Question: My code uses a Modbus CRC16 protocol, which generates a 'List<Integer>' with the hexadecimal values that must be written on the USB port.

I'm trying to convert this ArrayList containing Integer objects to a byte[] array so I can write it via USB.
I tried to implement using 'IntBuffer' but got no success.
'''
public static void SendKey(List<Integer> lst, int deviceaddr, int Key)
{
lst.add(deviceaddr & 0xff);
lst.add(6);
lst.add(0);
lst.add(99);
lst.add((Key >> 8) & 0xff);
lst.add(Key & 0xff);
Add_CRC16(lst);
int[] data = toIntArray(lst);
ByteBuffer byteBuffer = ByteBuffer.allocate(data.length * 4);
IntBuffer intBuffer = byteBuffer.asIntBuffer();
byteBuffer.order(ByteOrder.BIG_ENDIAN);
intBuffer.put(data);
byte[] array = byteBuffer.array();
ftDev.write(array, array.length, true);
}
private static void Add_CRC16(List<Integer> Data) {
// Metodo detector de erros Cyclic Redundancy Check
int SaveLo, SaveHi;
int CRC16Lo = 0xFF;
int CRC16Hi = 0xff;
int CL = 0x1;
int CH = 0xA0;
for (int b : Data) {
CRC16Lo ^= b;
for (int flag = 0; flag < 8; flag++) {
SaveHi = CRC16Hi;
SaveLo = CRC16Lo;
CRC16Hi = CRC16Hi / 2;
CRC16Lo = CRC16Lo / 2;
if ((SaveHi & 0x01) == 0x01)
CRC16Lo |= 0x80;
if ((SaveLo & 0x01) == 0x01) {
CRC16Hi ^= CH;
CRC16Lo ^= CL;
}
}
}
Data.add(CRC16Lo & 0xff);
Data.add(CRC16Hi & 0xff);
}
'''
Should I use 'ByteArrayOutputStream' and 'DataOutputStream'?
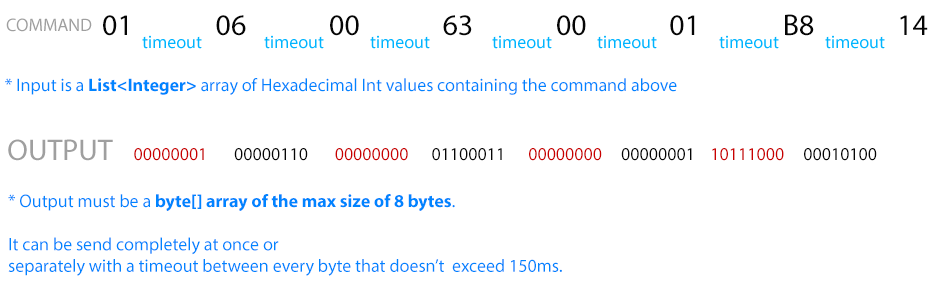
Answer: It's not entirely clear what output you're expecting, but given your example code, I suspect you just want:
'''
byte[] bytes = new byte[list.size()];
for (int i = 0; i < list.size(); i++) {
bytes[i] = (byte) list.get(i).intValue();
}
'''